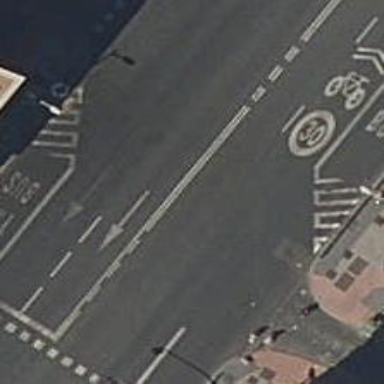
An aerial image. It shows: Road with traffic signals.